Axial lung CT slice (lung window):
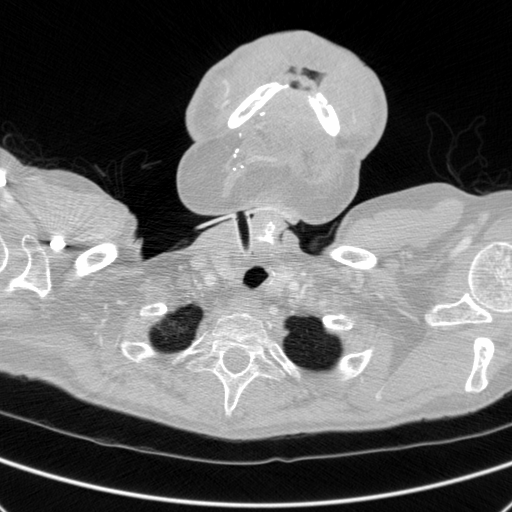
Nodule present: no